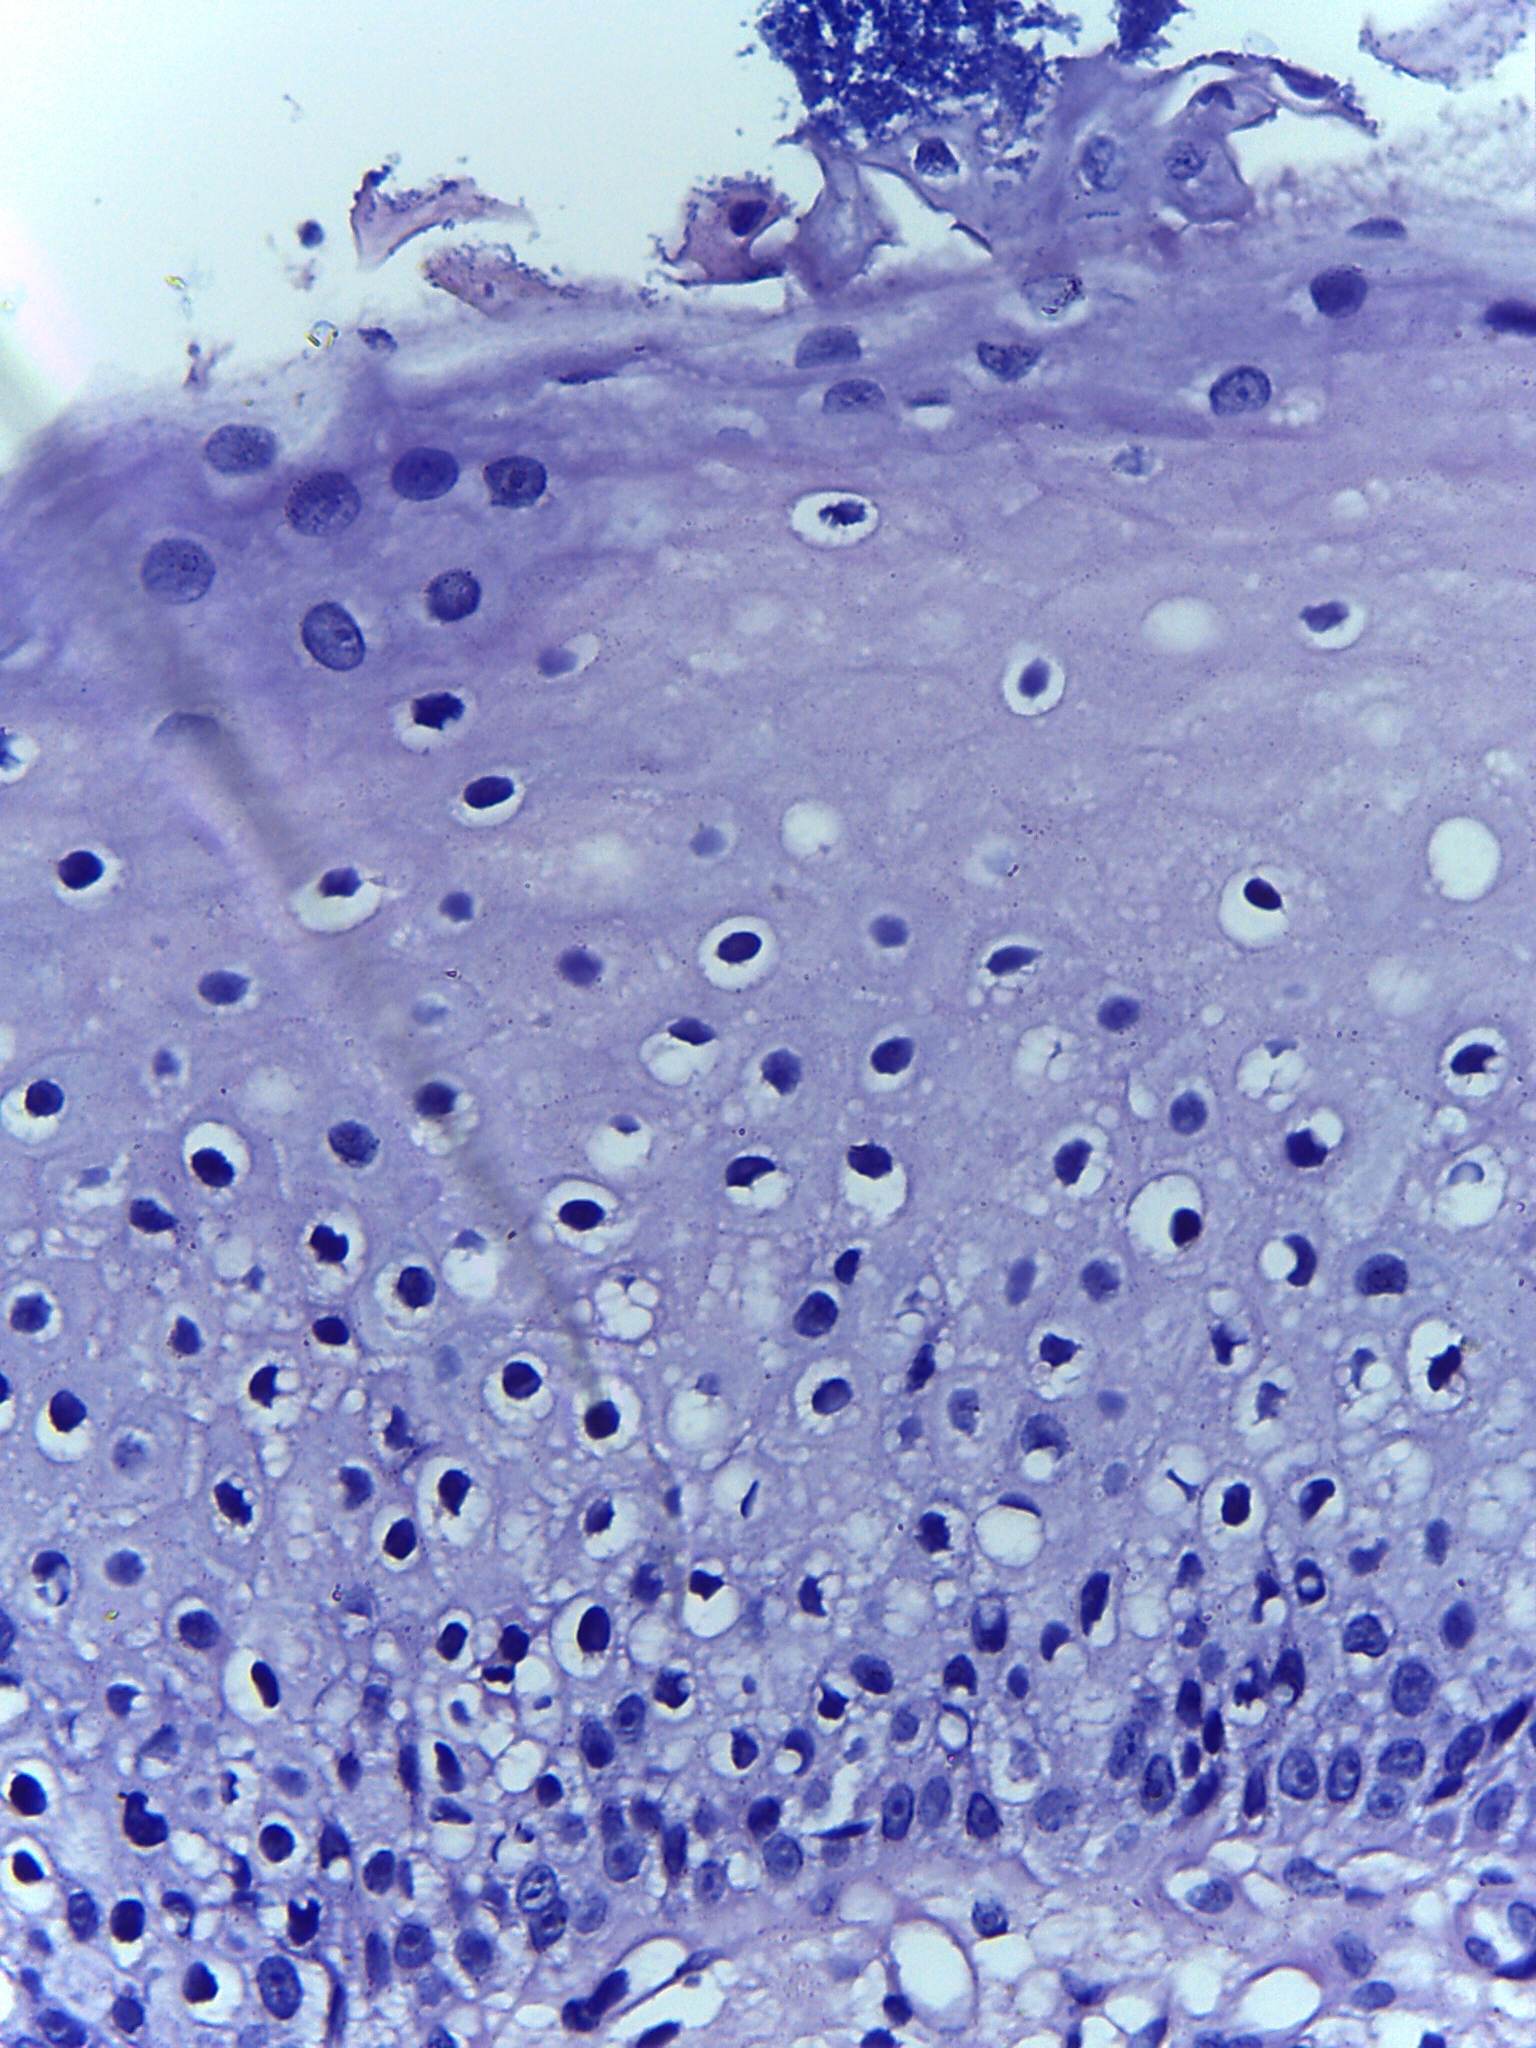
Diagnosis: Normal